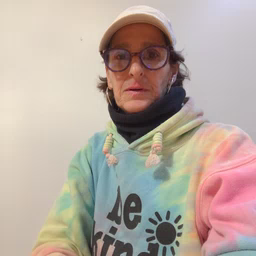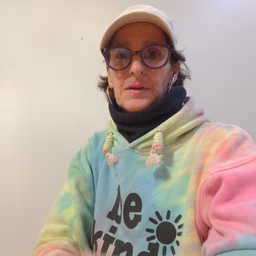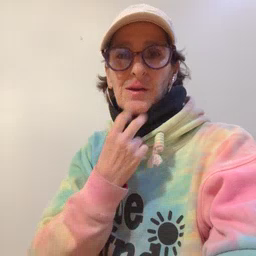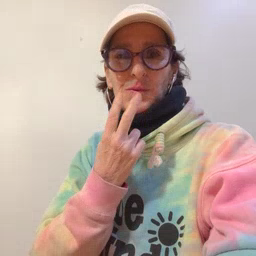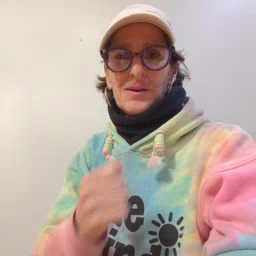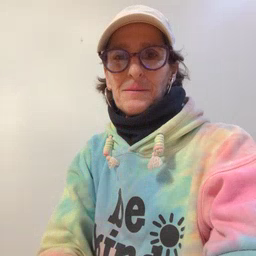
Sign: underwear